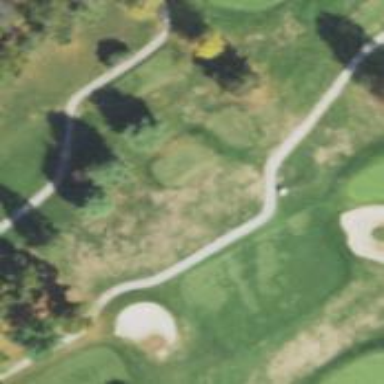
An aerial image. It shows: Golf cartpath that is also road path.